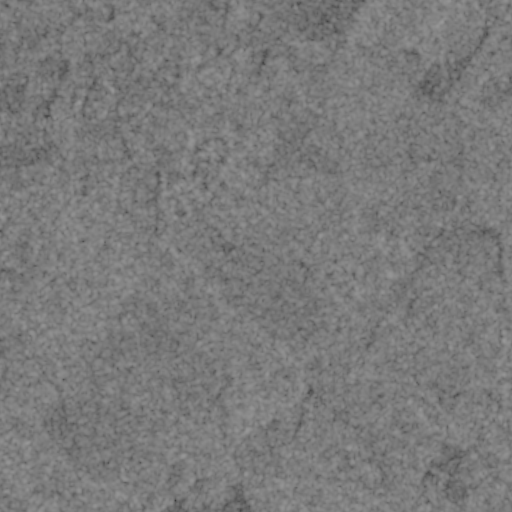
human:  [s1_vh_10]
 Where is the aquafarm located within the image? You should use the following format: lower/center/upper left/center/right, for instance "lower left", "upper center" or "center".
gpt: The aquafarm is located in the lower center of the image.
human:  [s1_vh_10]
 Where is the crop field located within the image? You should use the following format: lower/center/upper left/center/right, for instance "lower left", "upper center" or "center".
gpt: The crop field is located in the upper right of the image.
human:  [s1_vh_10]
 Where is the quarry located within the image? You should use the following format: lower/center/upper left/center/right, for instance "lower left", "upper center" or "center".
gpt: There is no quarry in the image.

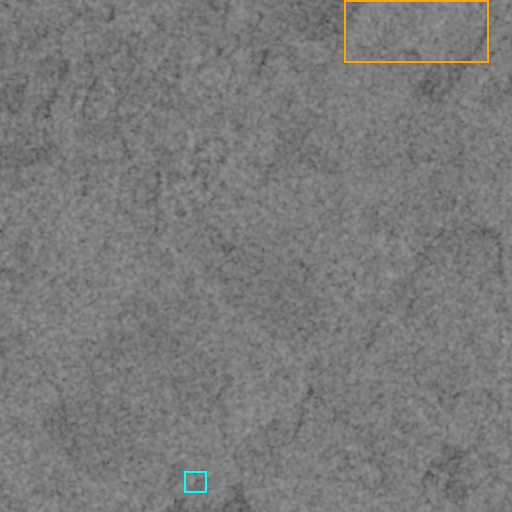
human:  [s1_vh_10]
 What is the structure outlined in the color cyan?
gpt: The structure outlined in cyan is an aquafarm.
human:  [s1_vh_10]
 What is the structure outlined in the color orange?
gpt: The structure outlined in orange is a crop field.
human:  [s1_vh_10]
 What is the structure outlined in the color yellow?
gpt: There is no yellow outline.